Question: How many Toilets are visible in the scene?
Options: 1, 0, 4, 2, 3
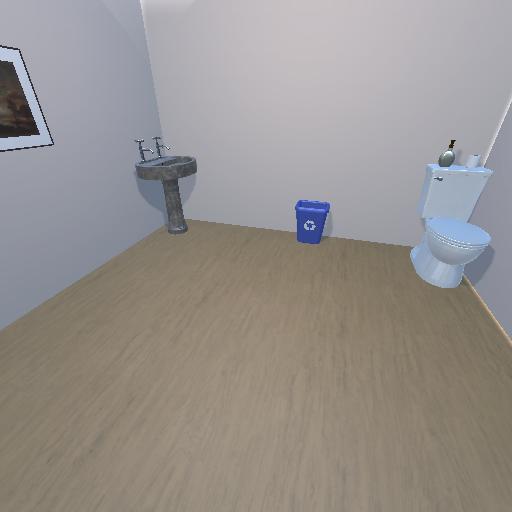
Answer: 1